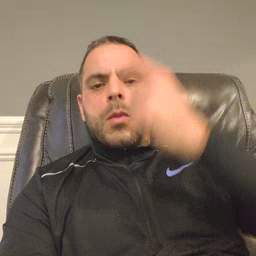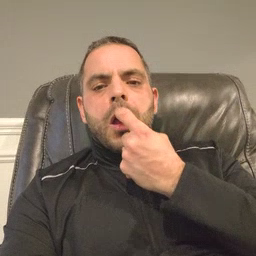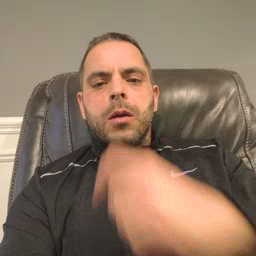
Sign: glasswindow